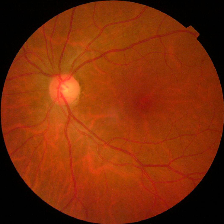
Diabetic retinopathy grade: No DR